Chest X-ray:
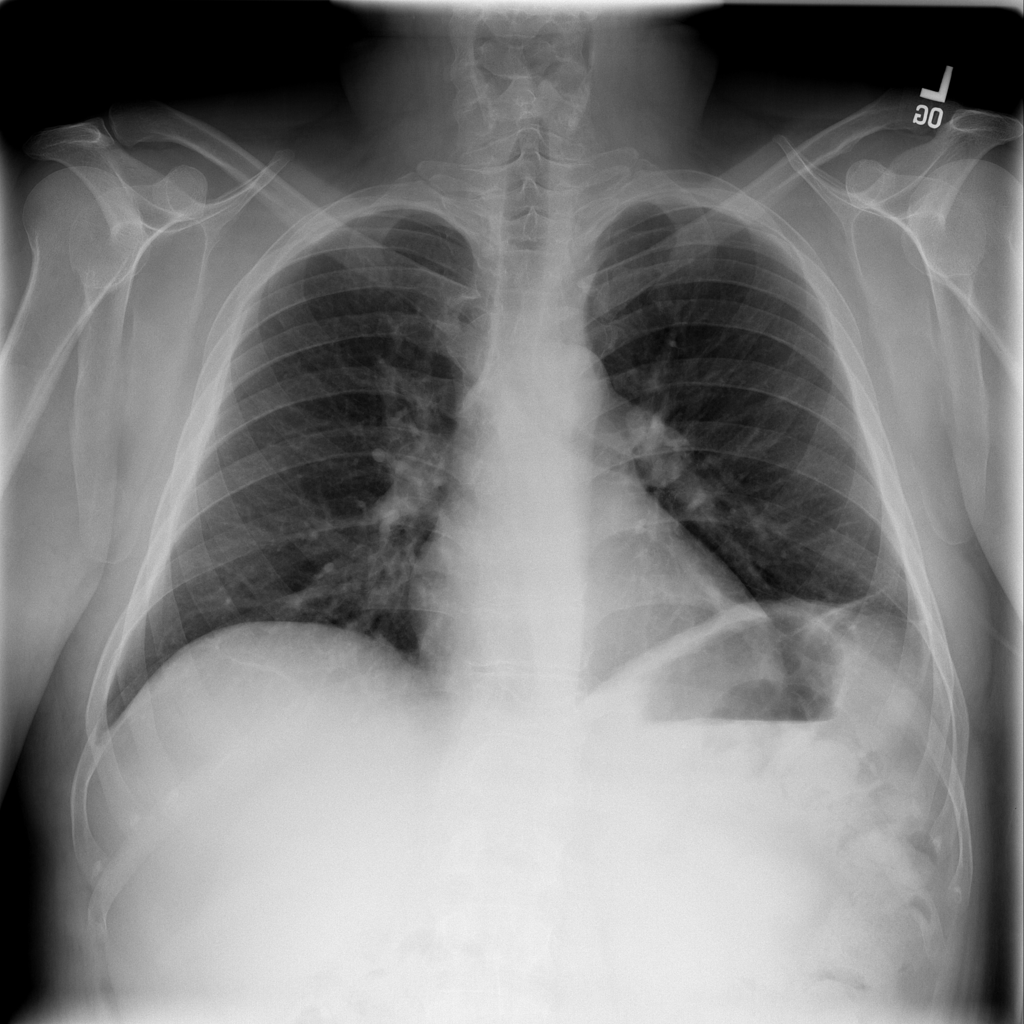
Findings: Fibrosis, Pleural Thickening
No abnormal finding: no